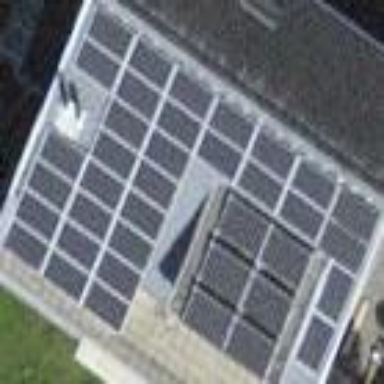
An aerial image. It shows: Solar power generator using photovoltaic panels.